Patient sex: M
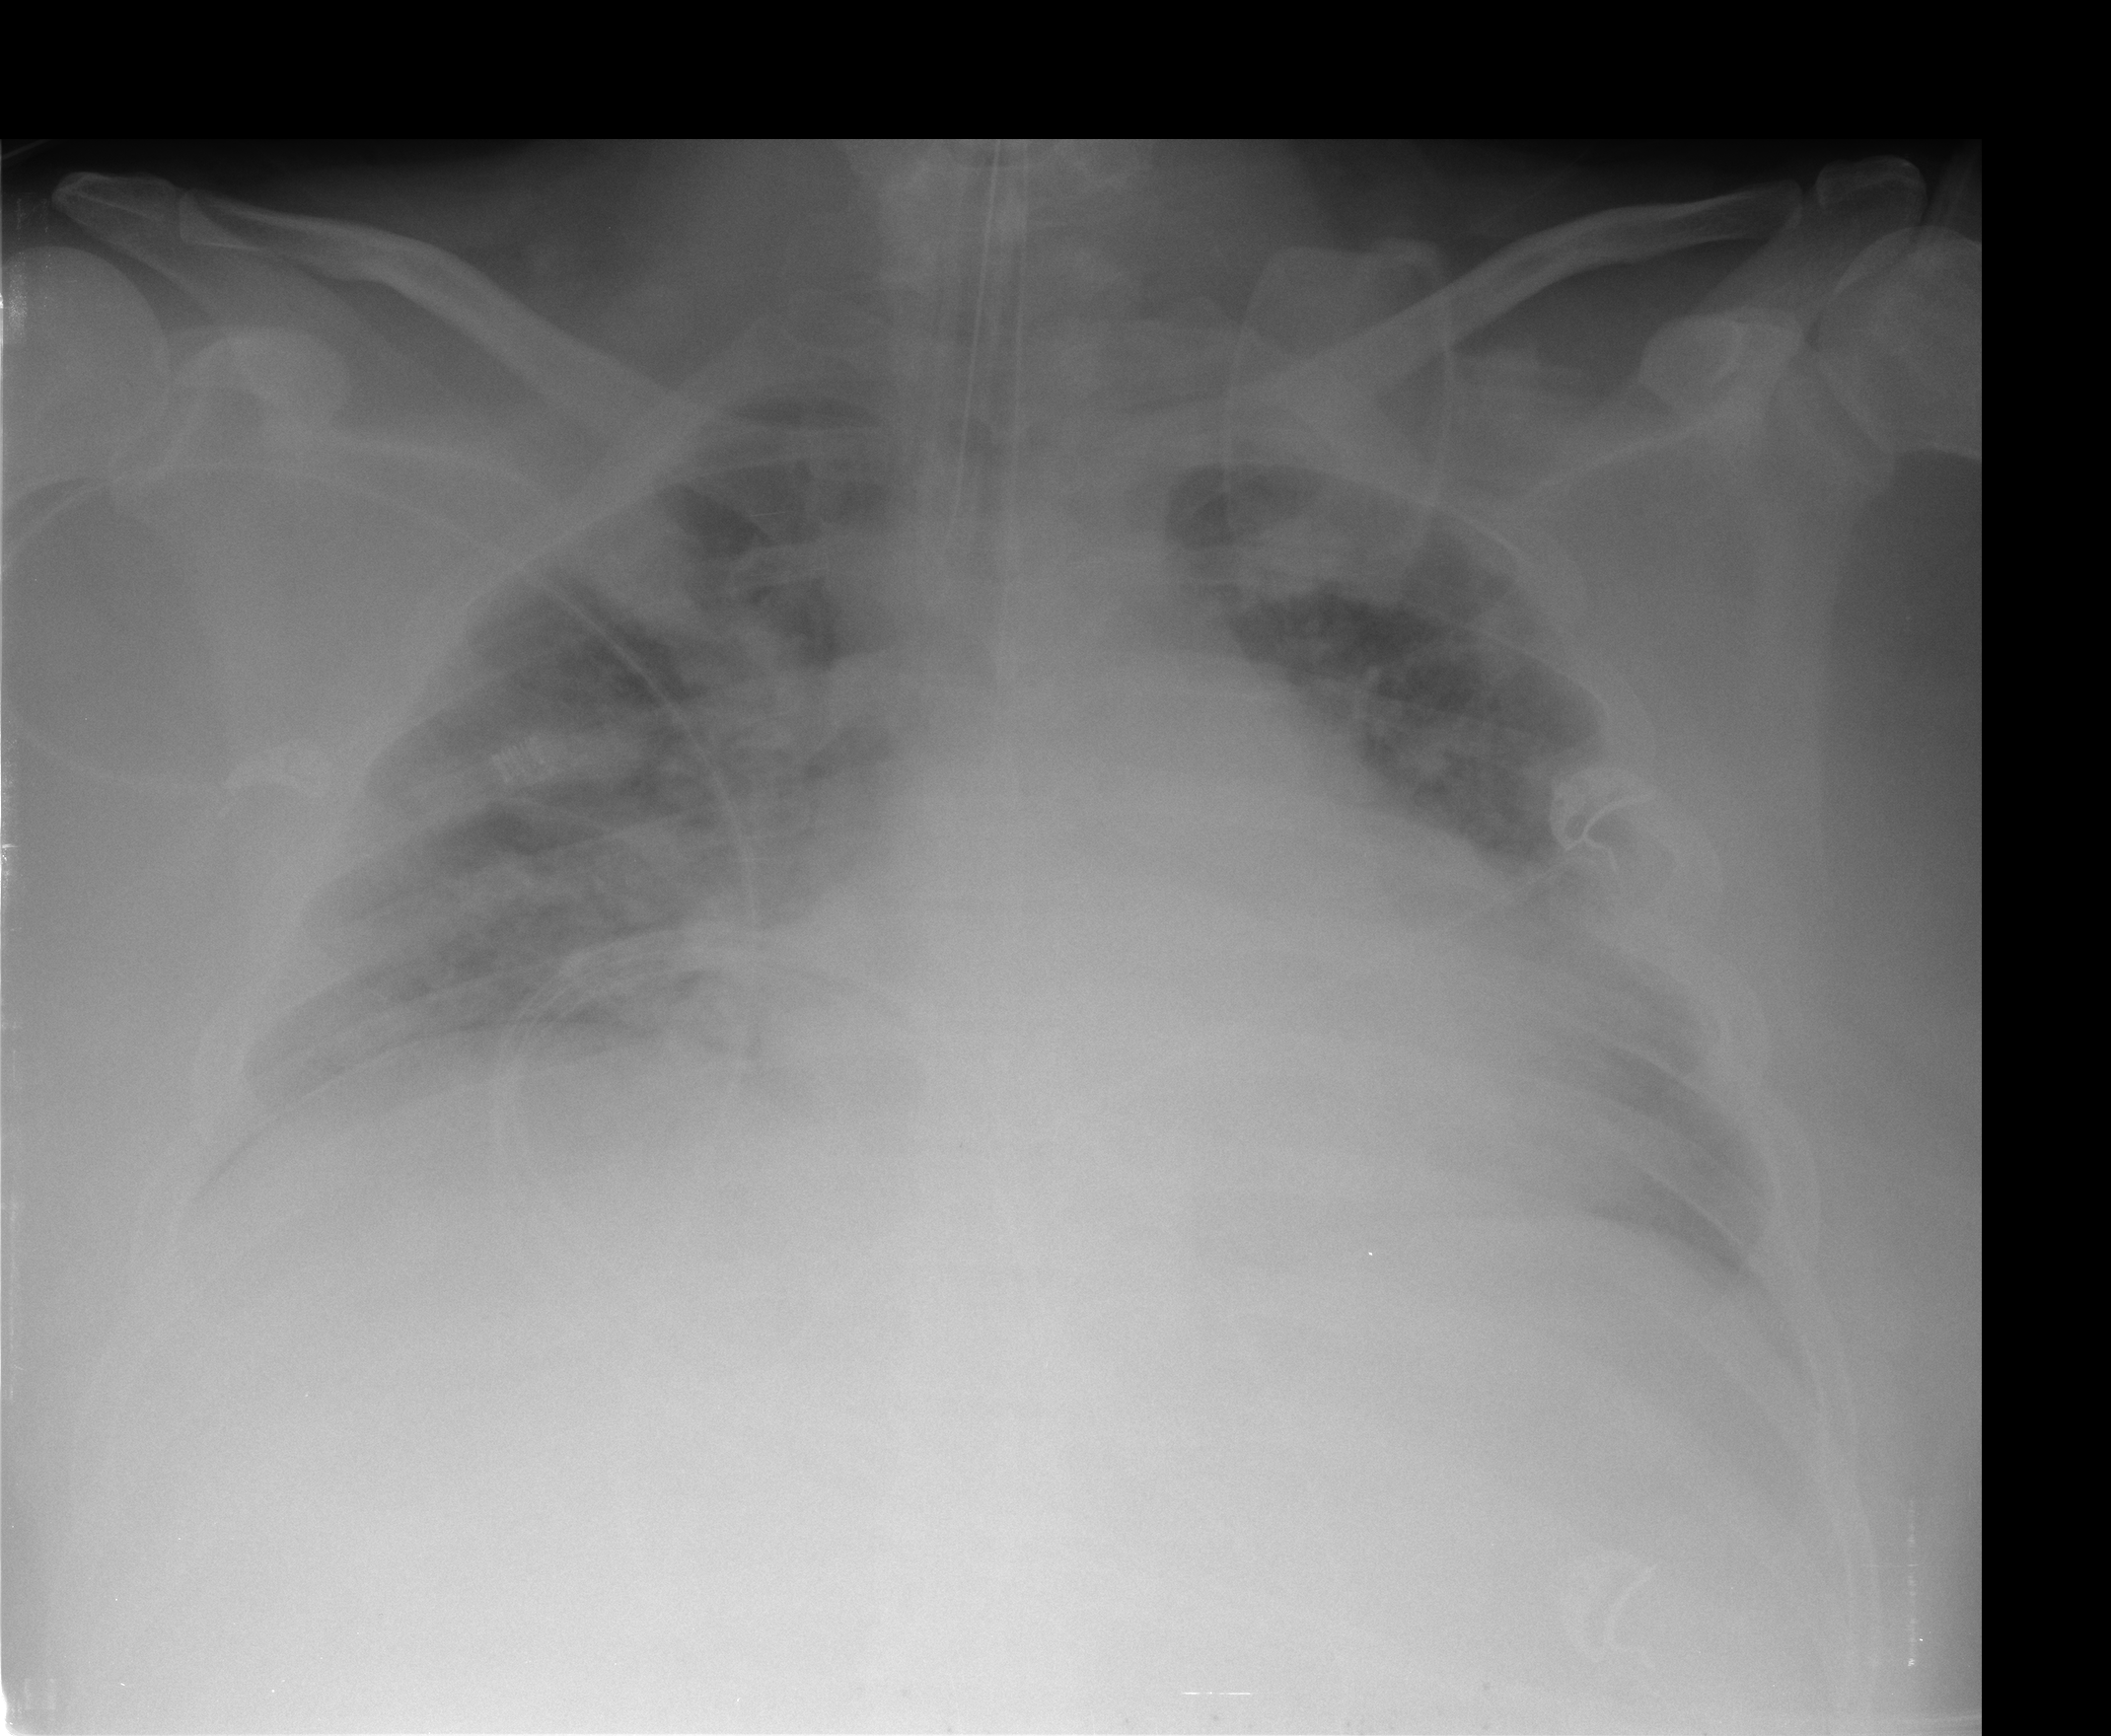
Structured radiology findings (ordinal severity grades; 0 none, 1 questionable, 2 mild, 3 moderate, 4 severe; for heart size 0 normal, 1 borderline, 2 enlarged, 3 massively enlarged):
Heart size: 2
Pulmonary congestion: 2
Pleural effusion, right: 2
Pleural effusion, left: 3
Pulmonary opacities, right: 3
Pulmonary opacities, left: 2
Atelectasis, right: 2
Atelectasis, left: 2